Field crop: maize
Growth stage: 2
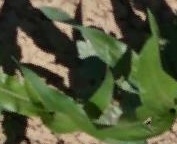
Species: maize